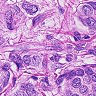
Metastatic tissue present: yes